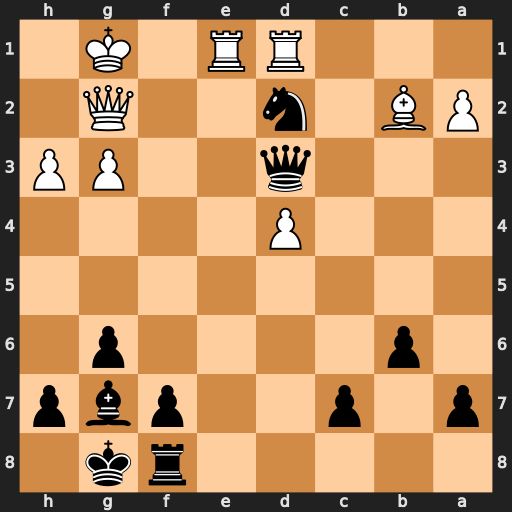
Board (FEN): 5rk1/p1p2pbp/1p4p1/8/3P4/3q2PP/PB1n2Q1/3RR1K1
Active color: b
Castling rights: -
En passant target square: -
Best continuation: Nf3+ Kh1 Nxe1 Rxd3 Nxg2